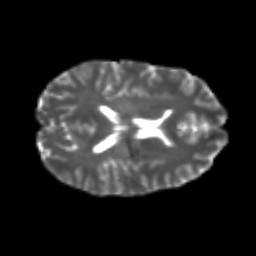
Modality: T2w
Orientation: axial
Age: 25
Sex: female
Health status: healthy
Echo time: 0.074 s